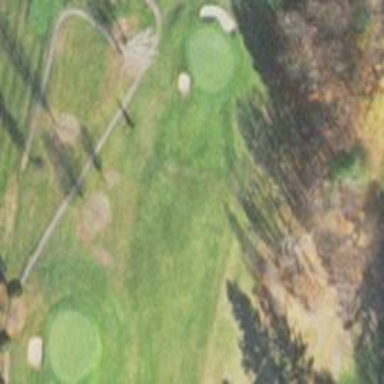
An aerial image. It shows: View of golf hole.